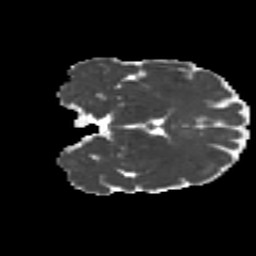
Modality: MD
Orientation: coronal
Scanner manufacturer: siemens
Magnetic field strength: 3 T
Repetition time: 4.16 s
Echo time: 0.0806 s